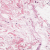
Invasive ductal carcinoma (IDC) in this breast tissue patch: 0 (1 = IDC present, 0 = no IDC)